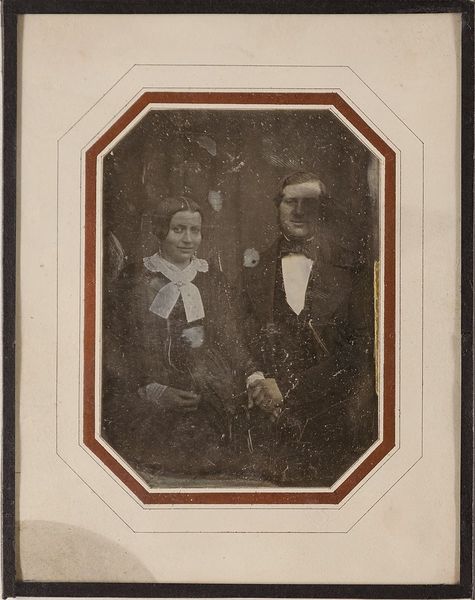
Titel: Unbekanntes Ehepaar
Künstler: Wilhelm Breuning
Standort: Hamburg
Institution: Museum für Kunst und Gewerbe Hamburg
Schlagwörter: mann, frau, figur, paar, person, foto, fotografie, photographie, doppelbildnis, doppelportrait, photo, ehe, lichtbild, daguerreotypie, historische, bildwerke, angewandte und bildende kunst, hessische systematik, persönlichkeit, porträtfotografie, porträtphotographie, doppelporträt, verheiratetes paar, matrimonium, ehestand